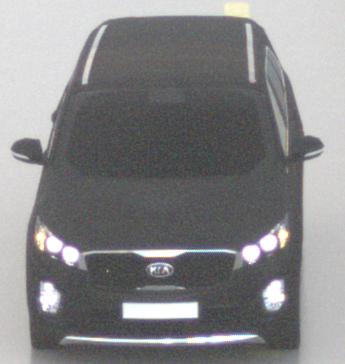
Make: KIA
Model: Sorento 2.2 CRDi
Detailed model: Sorento (UM)
Model produced from: 2015/03
Model produced until: 2017/10
Doors: 5
Color: black
Road condition: wet road
Daytime: night
Contrast: low contrast